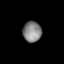
Tissue: lung
Cell type: Others
Senescence score: 0.2273
Nuclear area (px): 380
Mean DAPI intensity: 129.661